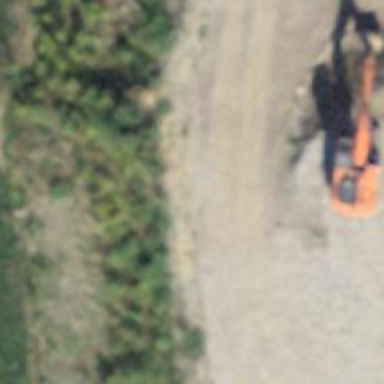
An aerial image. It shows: Gravel service road.